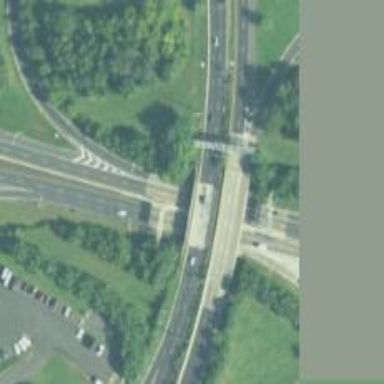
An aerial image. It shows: Motorway junction.